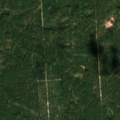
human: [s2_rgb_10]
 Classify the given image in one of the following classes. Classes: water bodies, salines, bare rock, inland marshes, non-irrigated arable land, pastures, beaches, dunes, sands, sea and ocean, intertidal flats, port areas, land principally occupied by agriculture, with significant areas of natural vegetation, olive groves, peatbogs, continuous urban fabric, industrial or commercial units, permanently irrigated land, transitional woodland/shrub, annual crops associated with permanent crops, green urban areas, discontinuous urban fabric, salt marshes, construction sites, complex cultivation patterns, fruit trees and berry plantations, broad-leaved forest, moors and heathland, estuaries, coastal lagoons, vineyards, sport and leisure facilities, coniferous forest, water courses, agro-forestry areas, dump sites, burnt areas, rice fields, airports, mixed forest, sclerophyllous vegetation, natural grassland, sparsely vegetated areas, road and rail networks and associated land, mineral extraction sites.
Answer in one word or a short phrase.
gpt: coniferous forest